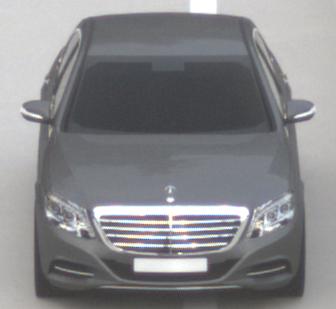
Make: Mercedes-Benz
Model: S 400 HYBRID
Detailed model: S-Class (222) Limousine
Model produced from: 2013/05
Model produced until: 2015/04
Doors: 4
Color: gray
Road condition: dry road
Daytime: sunrise or sunset
Contrast: low contrast